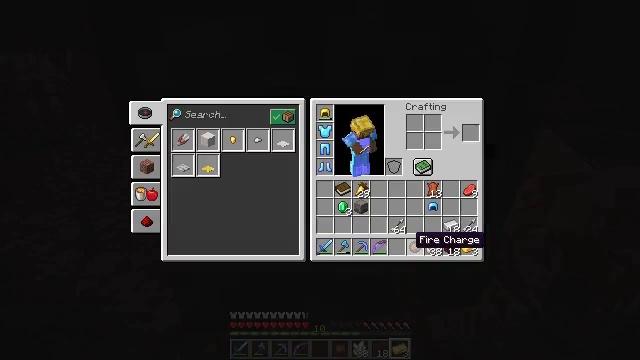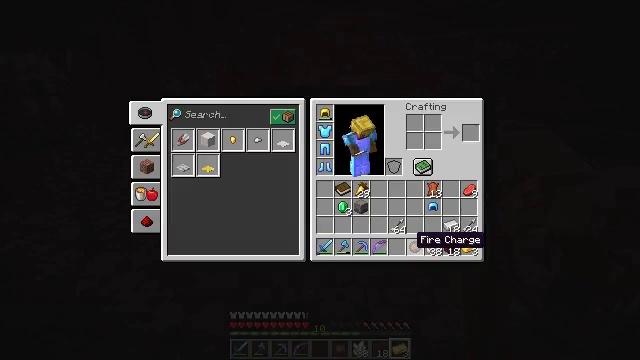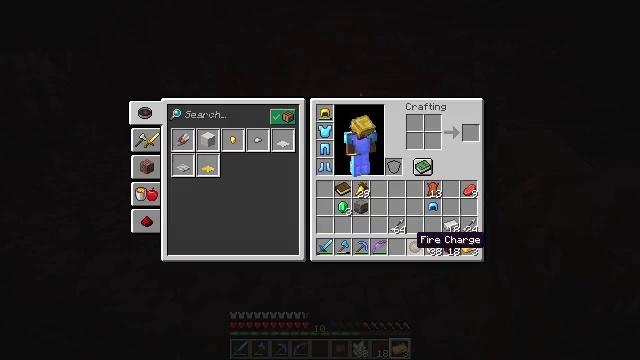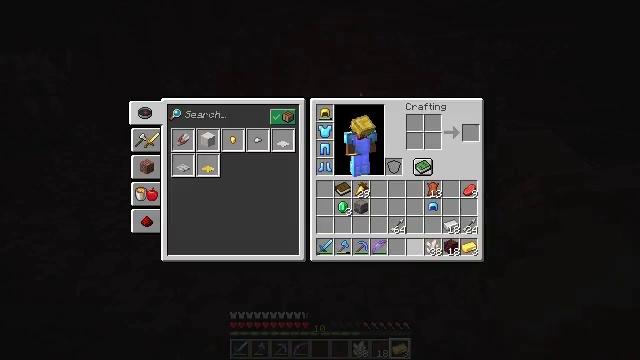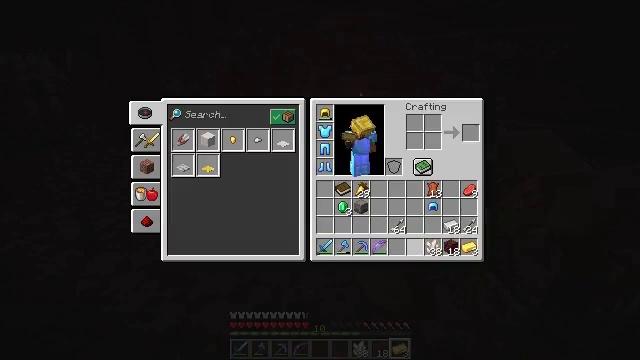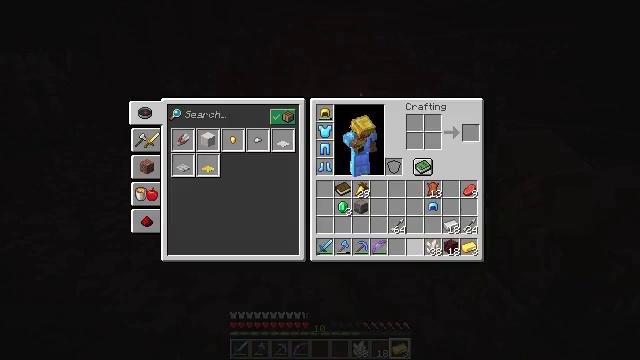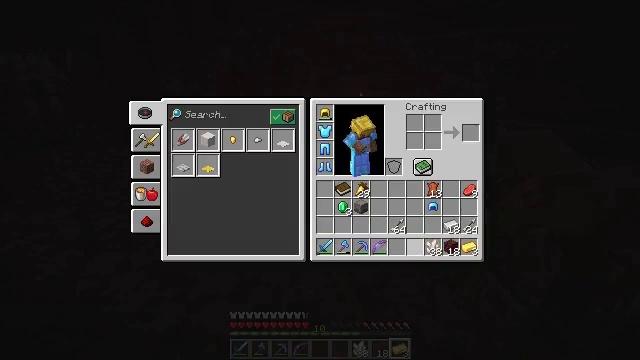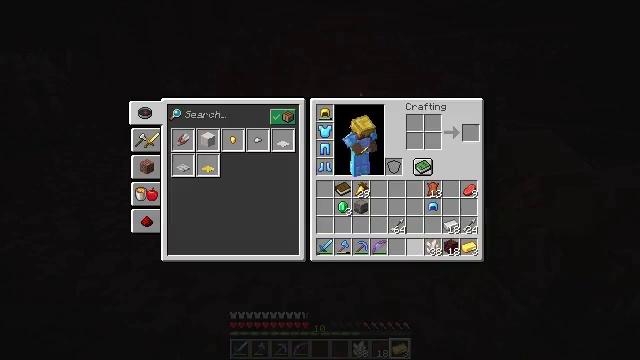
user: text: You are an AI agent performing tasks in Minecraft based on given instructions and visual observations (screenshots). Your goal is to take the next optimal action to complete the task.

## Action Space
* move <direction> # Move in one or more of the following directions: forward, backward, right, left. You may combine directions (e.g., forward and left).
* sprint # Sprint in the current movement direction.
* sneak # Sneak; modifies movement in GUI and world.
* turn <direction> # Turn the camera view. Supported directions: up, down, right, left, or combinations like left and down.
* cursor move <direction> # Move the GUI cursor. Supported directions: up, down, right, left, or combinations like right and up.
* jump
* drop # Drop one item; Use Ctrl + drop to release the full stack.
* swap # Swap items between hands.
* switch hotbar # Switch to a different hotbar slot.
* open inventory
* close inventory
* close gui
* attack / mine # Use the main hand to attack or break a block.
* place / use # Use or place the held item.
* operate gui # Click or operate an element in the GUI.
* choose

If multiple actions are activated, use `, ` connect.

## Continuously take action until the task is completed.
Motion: motion action
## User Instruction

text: Drop a fire charge.
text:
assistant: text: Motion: open gui
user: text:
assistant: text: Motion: no_op
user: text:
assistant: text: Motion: drop
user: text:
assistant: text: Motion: drop
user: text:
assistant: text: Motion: drop
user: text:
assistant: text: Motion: no_op
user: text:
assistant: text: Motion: no_op
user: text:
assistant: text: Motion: no_op